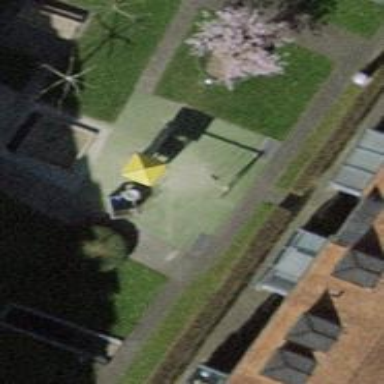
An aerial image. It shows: Playground with various play structures.